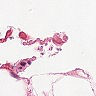
Metastatic tissue present: no